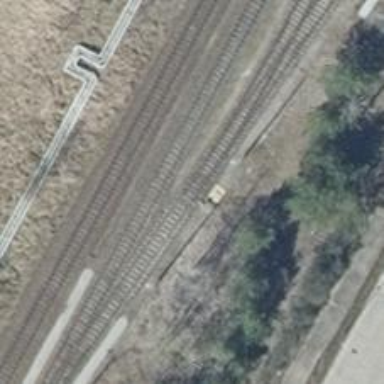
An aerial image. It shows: Railway switch.